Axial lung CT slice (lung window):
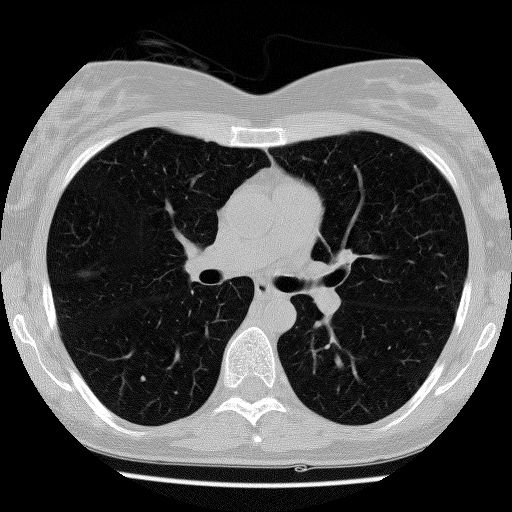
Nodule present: no